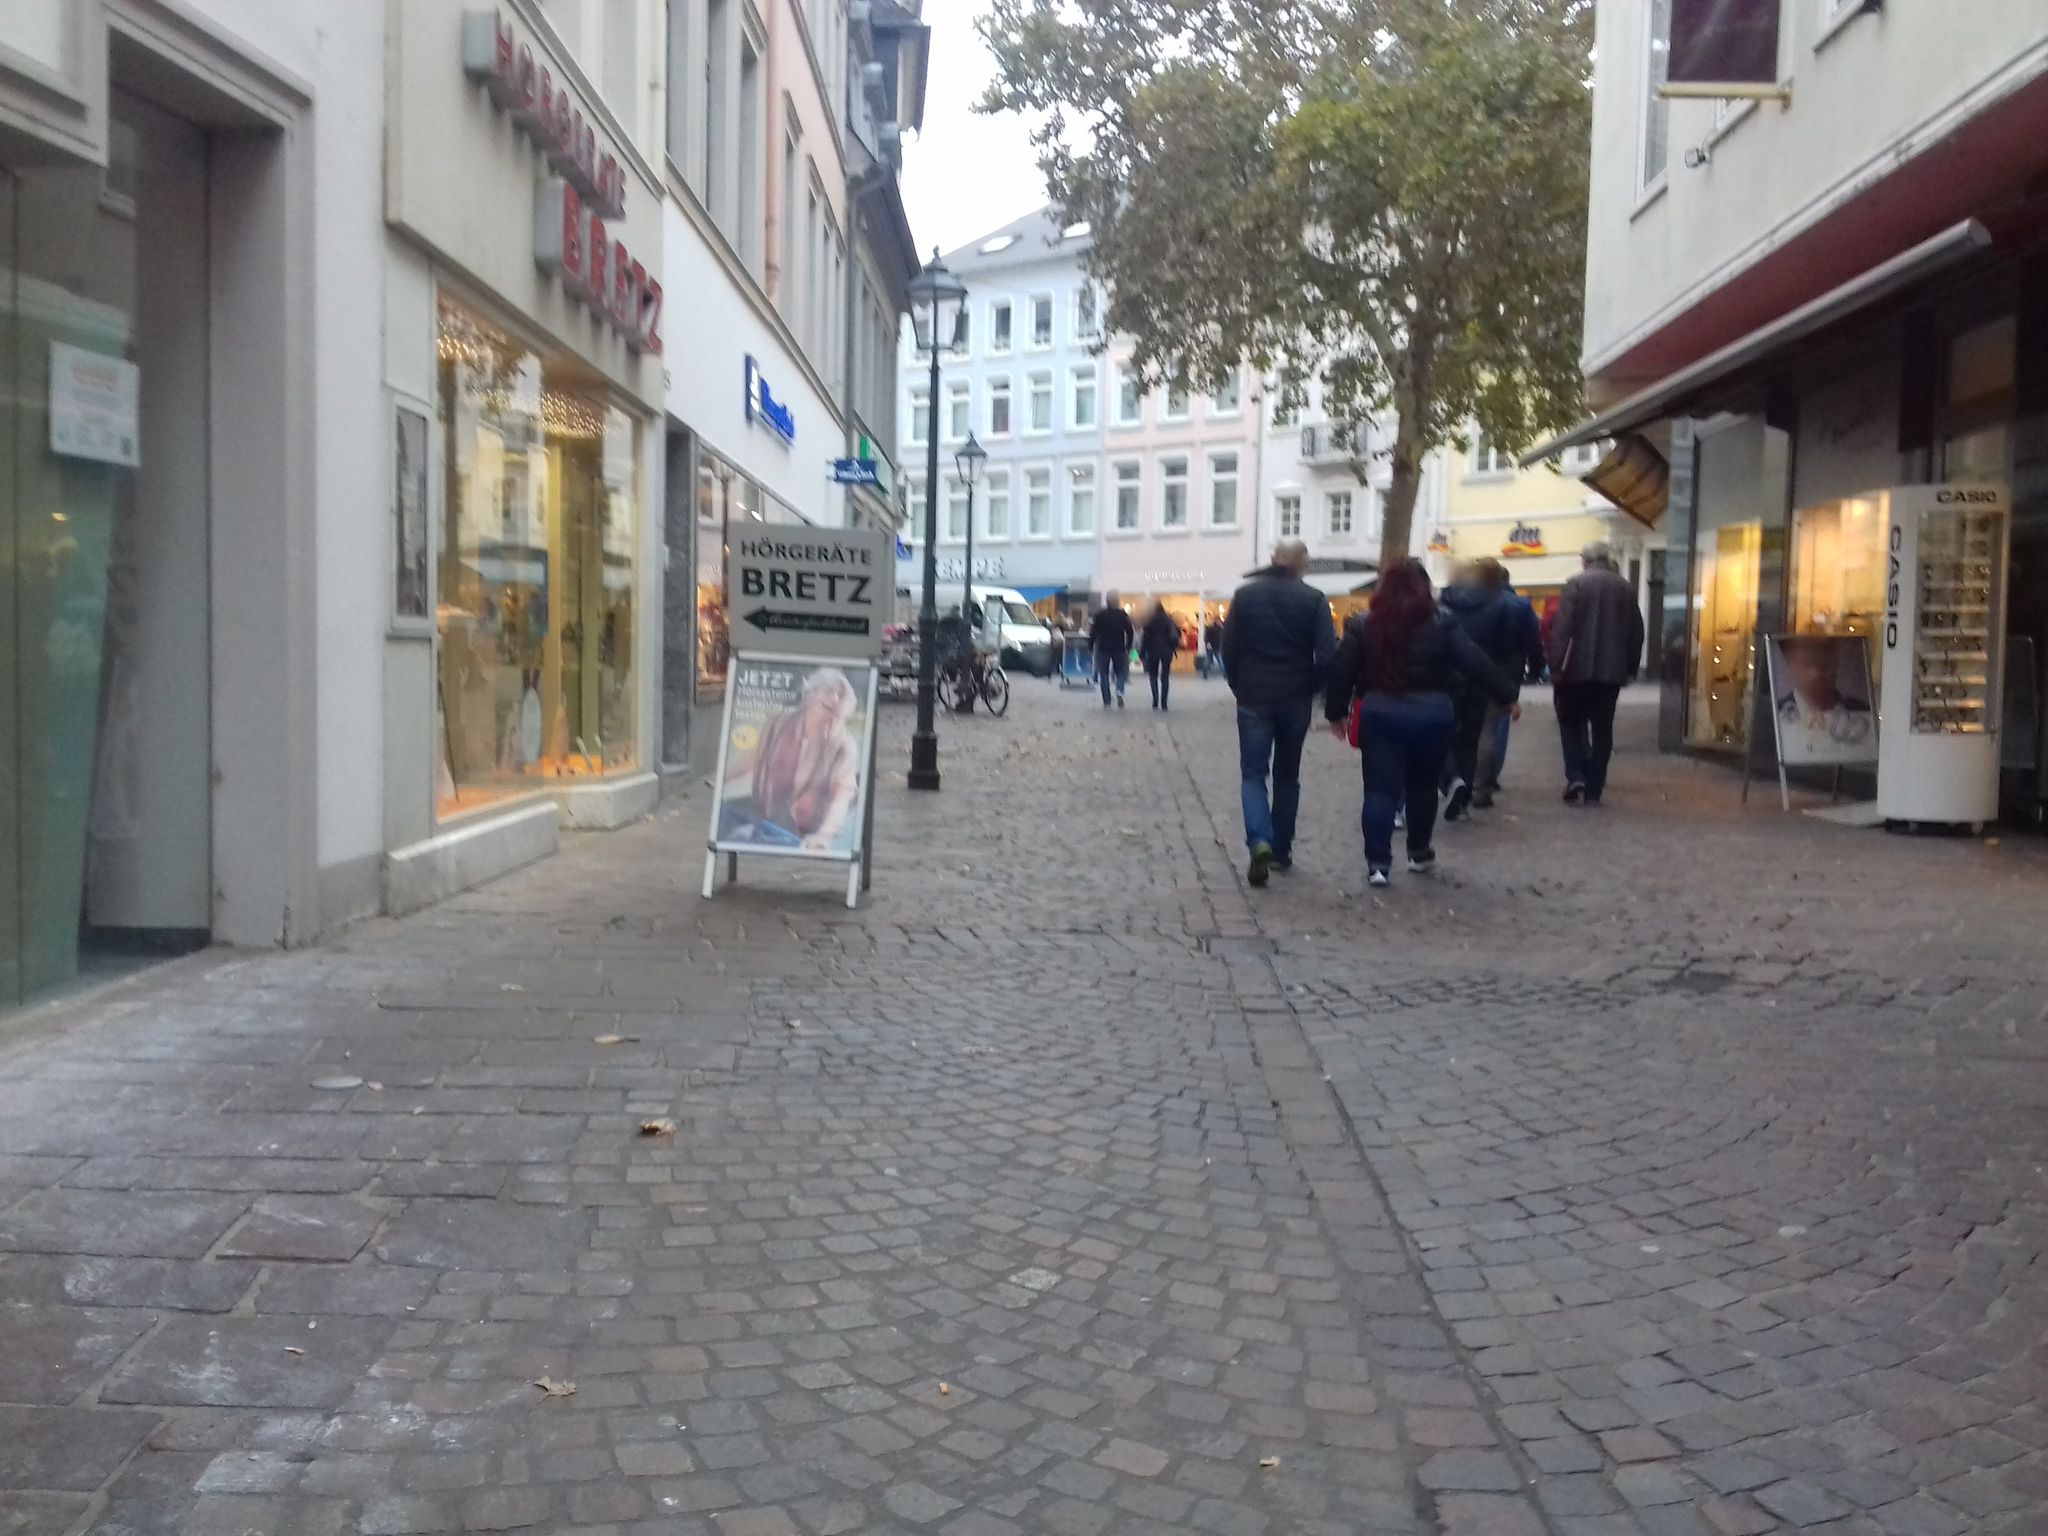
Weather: clear
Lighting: day
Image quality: good
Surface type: walking surface
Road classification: residential, pedestrian
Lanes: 1
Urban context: urban centre
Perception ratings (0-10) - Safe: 5.52, Lively: 8.1, Beautiful: 5.88, Boring: 3.44, Depressing: 2.1, Wealthy: 8.38